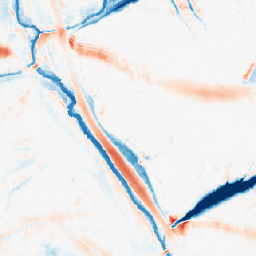
Category: morphological
Decomposition family: morphological_ellipse
Decomposition parameters: operation: average
width: 30
height: 20
Upsampling method: area
Upsampling parameters: scale: 4
Upsampling scale: 4